Interaction volume radius: 10 \u00c5
Interaction volume height: 10 \u00c5
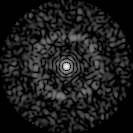
Disorder parameter: 0.8427